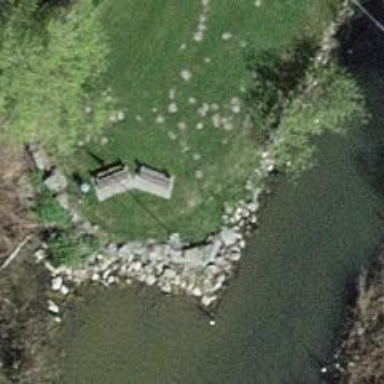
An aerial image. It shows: Bench for seating.